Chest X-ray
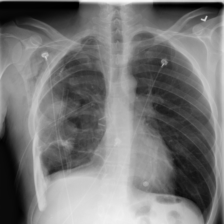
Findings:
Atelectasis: negative
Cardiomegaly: negative
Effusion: negative
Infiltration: negative
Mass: negative
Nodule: negative
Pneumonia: negative
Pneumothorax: negative
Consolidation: negative
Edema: negative
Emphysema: negative
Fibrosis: negative
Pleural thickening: negative
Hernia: negative